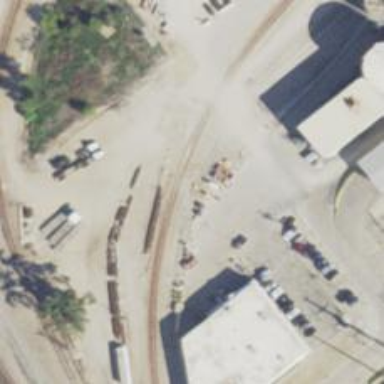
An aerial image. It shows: Abandoned railway siding.